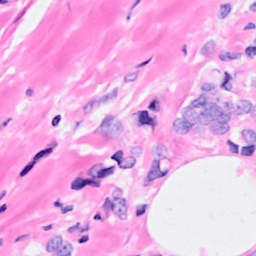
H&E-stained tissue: Breast